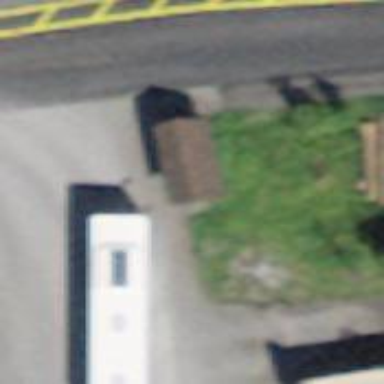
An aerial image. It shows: Bus stop with shelter. It is platform for public transport.